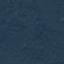
Land use / land cover class: Forest